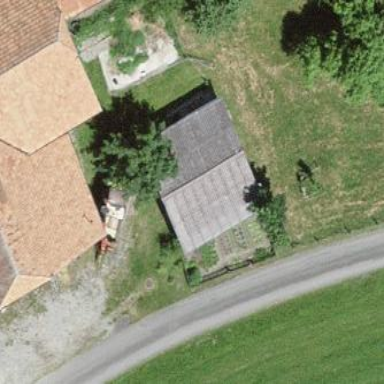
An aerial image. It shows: Garage building.